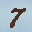
Label: 7